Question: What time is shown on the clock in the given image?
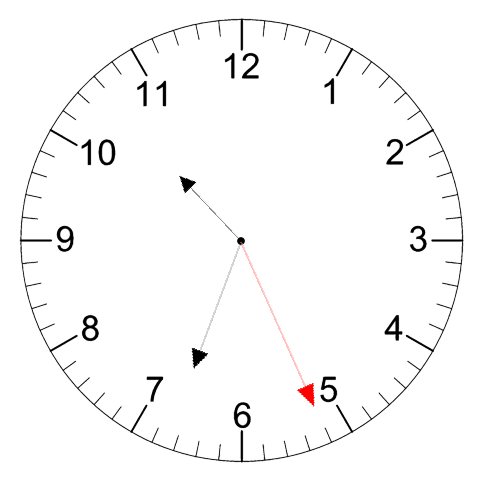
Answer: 10:33:26